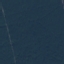
Land use / land cover: Forest